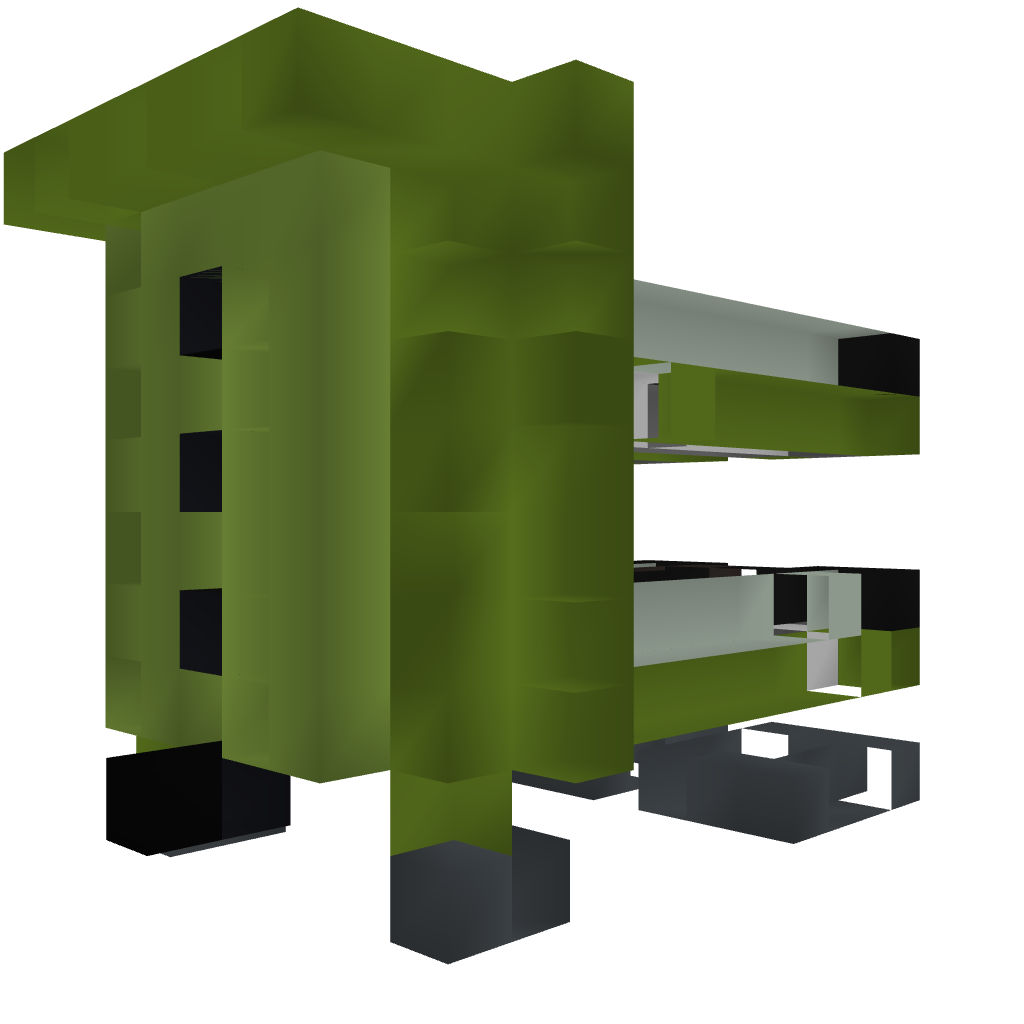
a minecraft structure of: multi tnt cannon(low range)